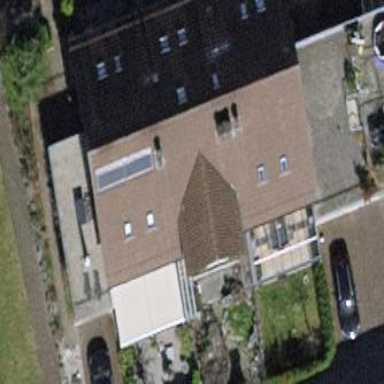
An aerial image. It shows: Building with tile roof.